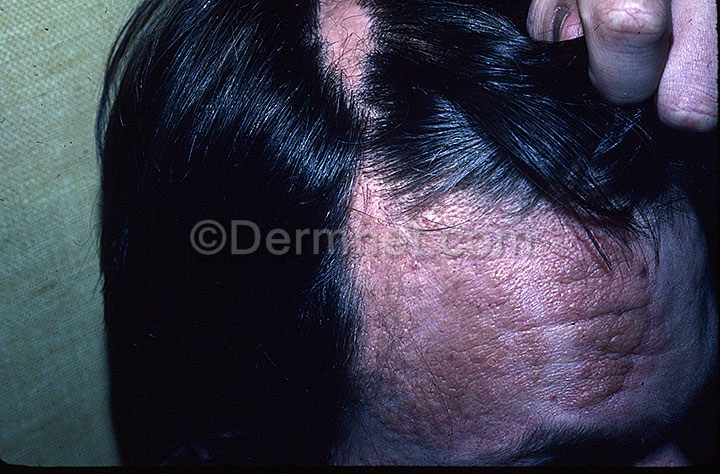
Disease: Seborrheic Keratoses and other Benign Tumors